Question: I am using this code for jquery mobile range slider plugin.
'''
<div class="ui-field-contain">
<div data-role="rangeslider">
<label for="range-7a">Rangeslider:</label>
<input name="range-7a" id="range-7a" min="0" max="100" value="0" type="range" />
<label for="range-7b">Rangeslider:</label>
<input name="range-7b" id="range-7b" min="0" max="100" value="100" type="range" />
</div>
</div>
'''
the result will display values at the both end of the slider.Is their any way to place the range values on top of the slider like
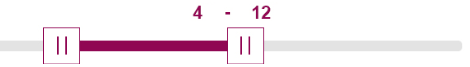
Answer: The css for those inputs with the numbers is 'input.ui-slider-input'. However its better if you hide the original ones and record the values to display in a separate div.
<URL>
'''
input.ui-slider-input {
float: none !important;
margin-left: 23%;
display:inline-block !important;
}
'''
<URL>
'''
<div class='range1'>0 - 100</div>
'''
'''
input.ui-slider-input {
display:none !important;
}
.range1 {
margin-left:55%;
color:red;
}
'''
'''
var vala, valb;
$(document).on("change", "#range-7a, #range-7b", function(){
vala = $("#range-7a").val();
valb = $("#range-7b").val();
$(".range1").text(vala+" - "+valb);
})
'''